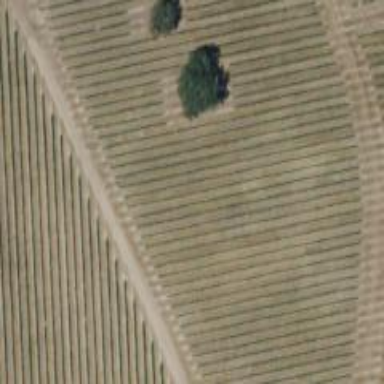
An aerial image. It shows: Vineyard with grape crops.